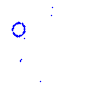
Particle: kaon